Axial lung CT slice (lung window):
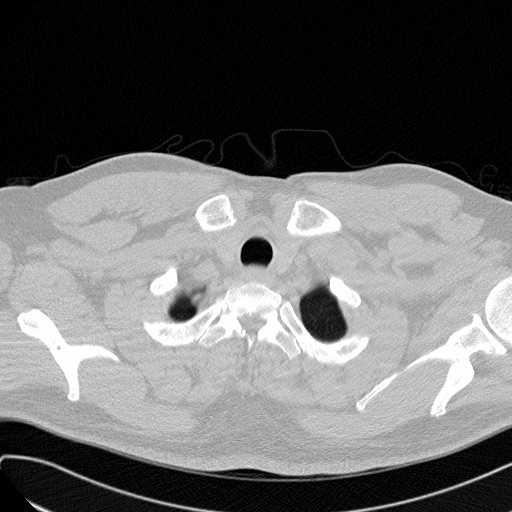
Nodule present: no